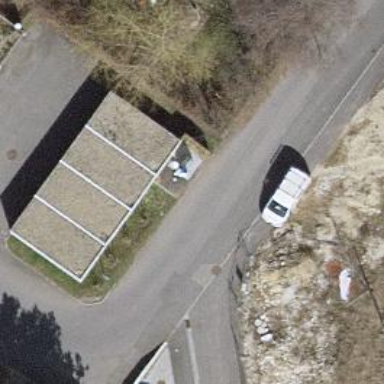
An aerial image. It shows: Waste disposal facility.